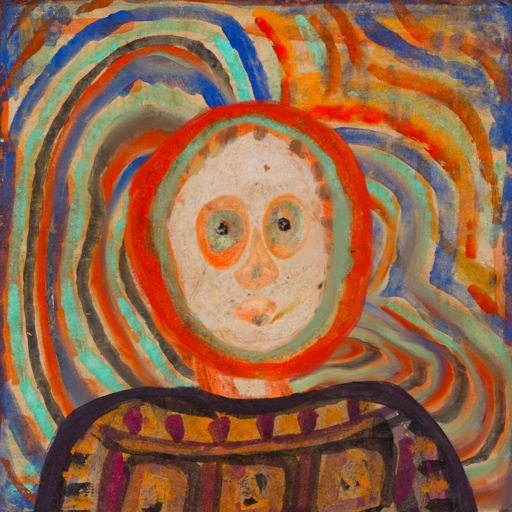
Background: Sisters, Head And Neck Front: Rupkatha, Face Front: Childish, Bust: Doll, Hair Front: Sisters, Head Accessory: Blank, Second Necklace: Blank, Necklace: Blank, Baby: Blank